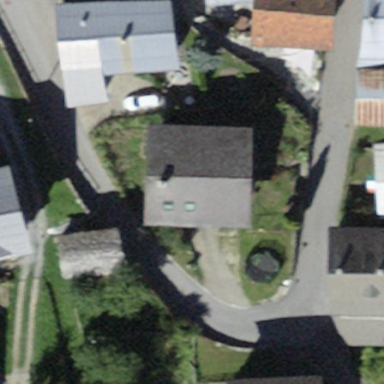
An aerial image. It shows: Detached building.